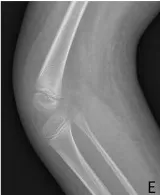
Major clinical features of the patient. (F) The full body photo of the patient.
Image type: radiology (x_ray)